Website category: phone
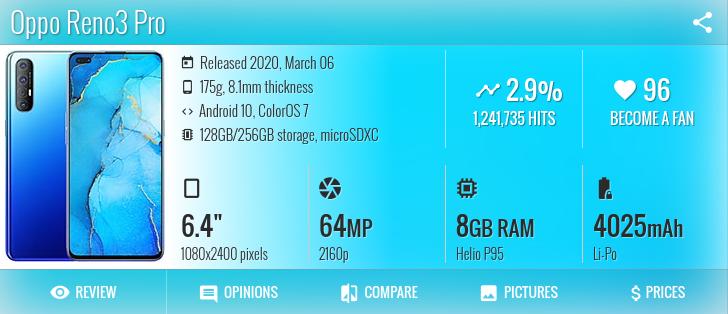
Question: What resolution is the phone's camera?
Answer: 2160p

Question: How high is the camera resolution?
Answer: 2160p

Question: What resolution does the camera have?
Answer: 2160p

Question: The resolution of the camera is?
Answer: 2160p

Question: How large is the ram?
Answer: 8 GB RAM

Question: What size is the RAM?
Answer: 8 GB RAM

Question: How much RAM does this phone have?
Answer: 8 GB RAM

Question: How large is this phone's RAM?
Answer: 8 GB RAM

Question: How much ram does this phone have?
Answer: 8 GB RAM

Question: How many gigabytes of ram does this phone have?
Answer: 8 GB RAM

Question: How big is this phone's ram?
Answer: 8 GB RAM

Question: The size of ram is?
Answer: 8 GB RAM

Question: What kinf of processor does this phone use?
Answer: Helio P95

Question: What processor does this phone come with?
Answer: Helio P95

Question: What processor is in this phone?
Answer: Helio P95

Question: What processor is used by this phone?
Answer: Helio P95

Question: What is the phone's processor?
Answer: Helio P95

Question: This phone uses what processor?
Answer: Helio P95

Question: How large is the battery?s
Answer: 4025 mAh

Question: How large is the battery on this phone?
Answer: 4025 mAh

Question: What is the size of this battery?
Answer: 4025 mAh

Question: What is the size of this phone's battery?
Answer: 4025 mAh

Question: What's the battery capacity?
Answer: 4025 mAh

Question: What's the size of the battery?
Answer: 4025 mAh

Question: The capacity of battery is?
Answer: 4025 mAh